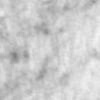
Label: no_change